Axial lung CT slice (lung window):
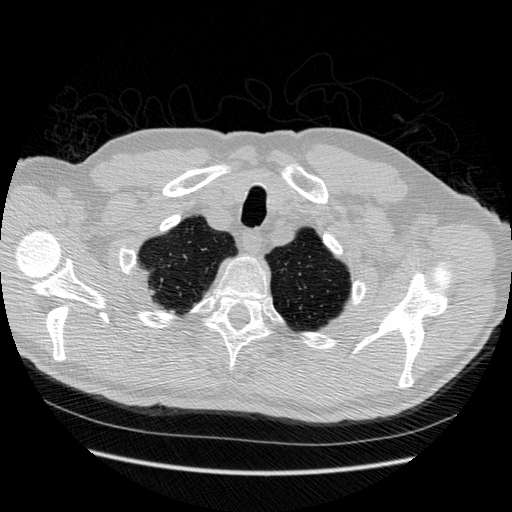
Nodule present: no